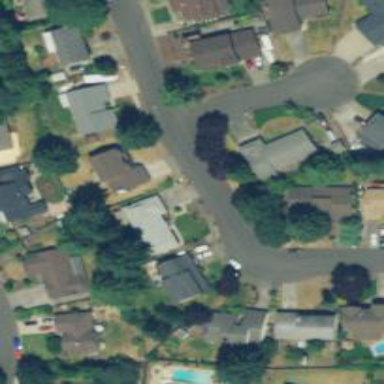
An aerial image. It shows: Residential road with sidewalk on the left side.